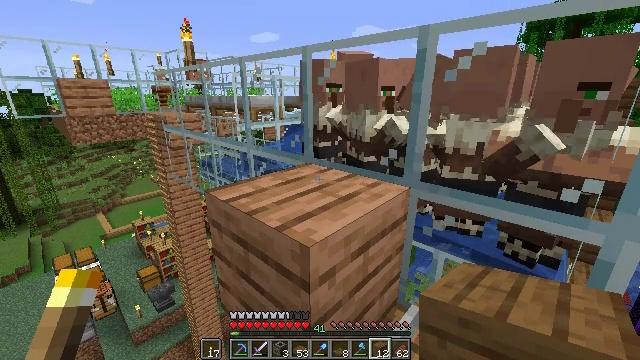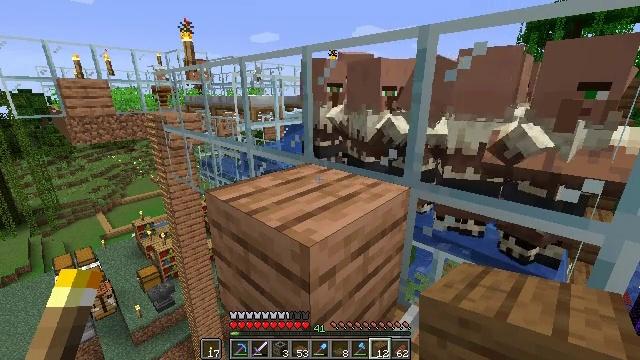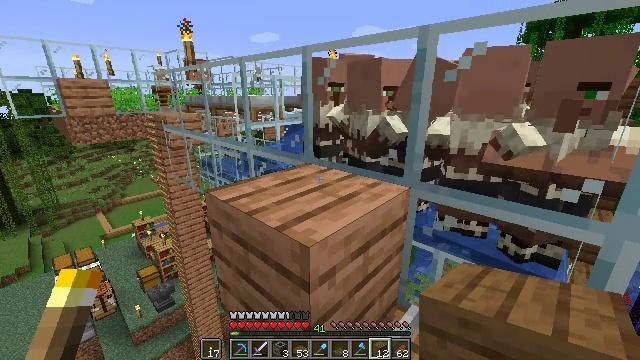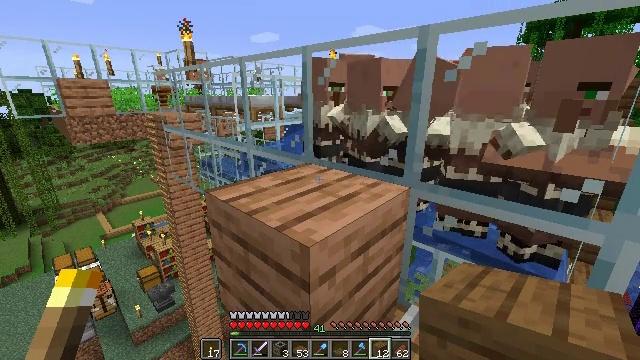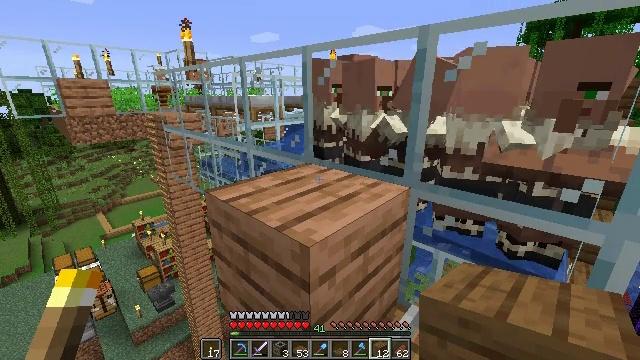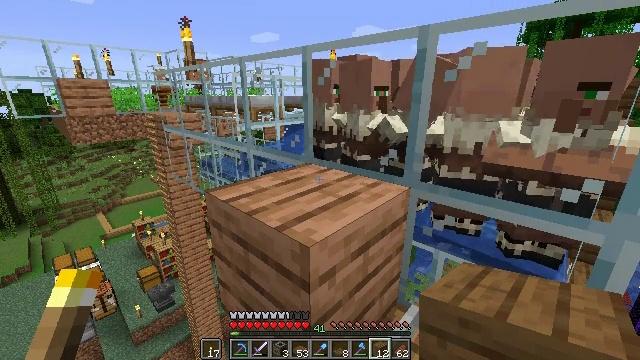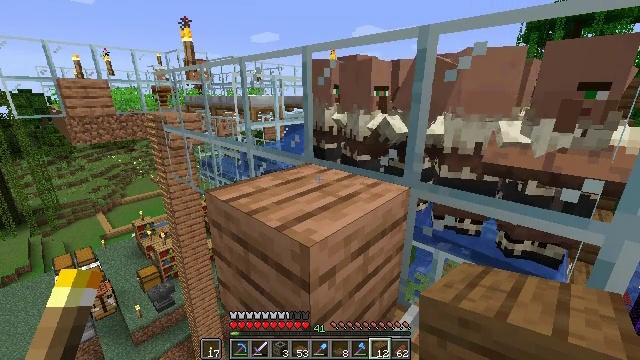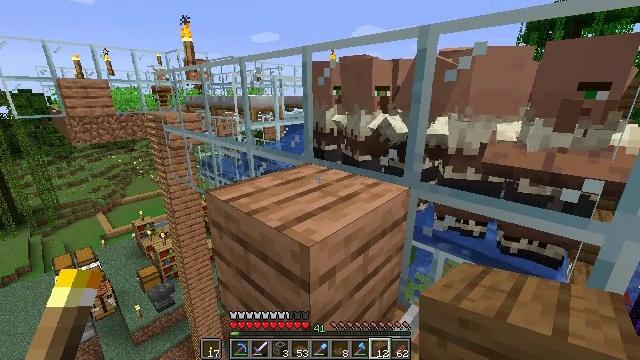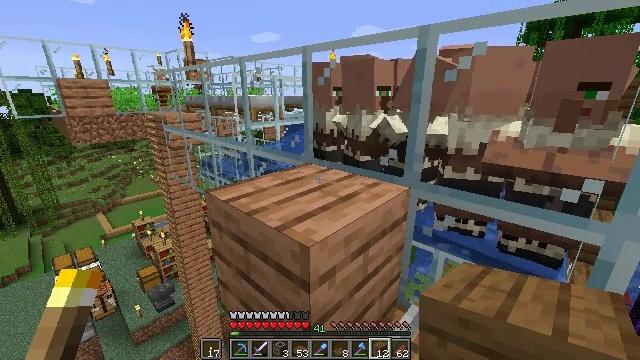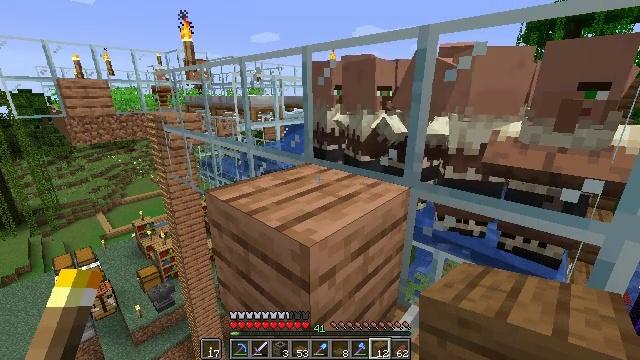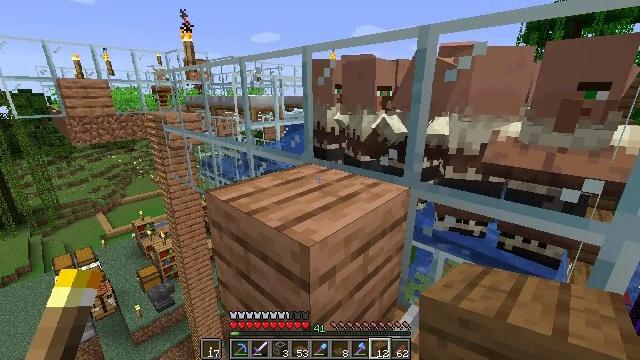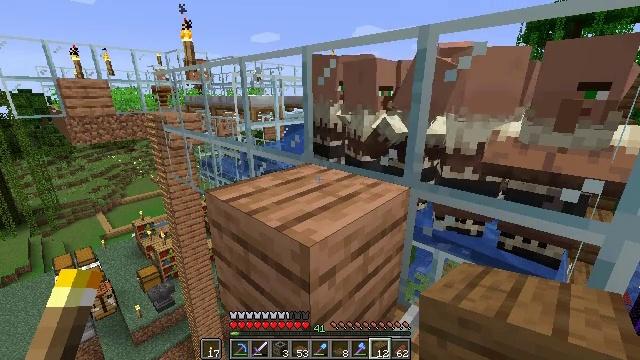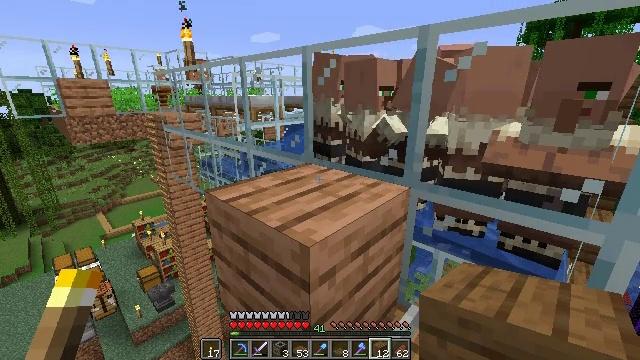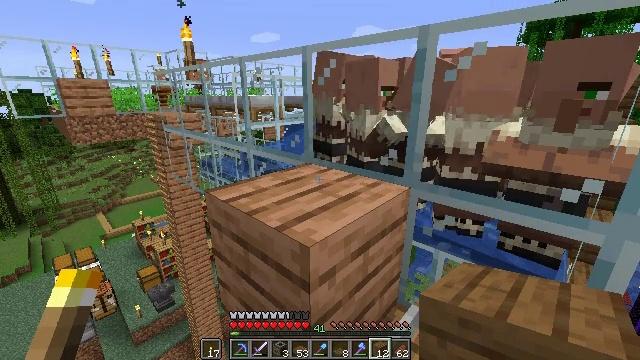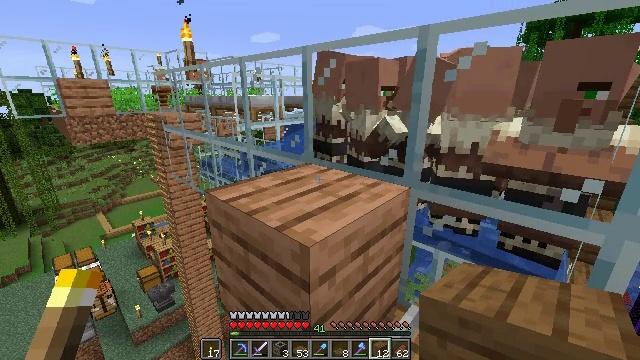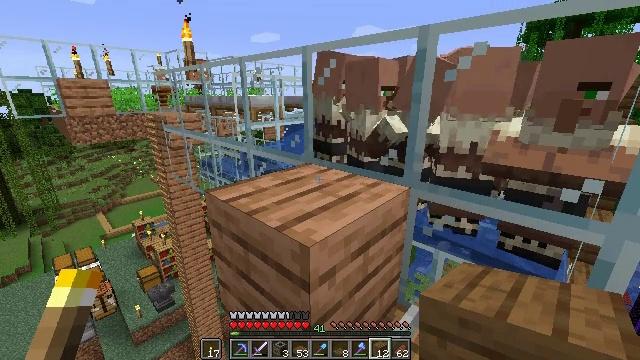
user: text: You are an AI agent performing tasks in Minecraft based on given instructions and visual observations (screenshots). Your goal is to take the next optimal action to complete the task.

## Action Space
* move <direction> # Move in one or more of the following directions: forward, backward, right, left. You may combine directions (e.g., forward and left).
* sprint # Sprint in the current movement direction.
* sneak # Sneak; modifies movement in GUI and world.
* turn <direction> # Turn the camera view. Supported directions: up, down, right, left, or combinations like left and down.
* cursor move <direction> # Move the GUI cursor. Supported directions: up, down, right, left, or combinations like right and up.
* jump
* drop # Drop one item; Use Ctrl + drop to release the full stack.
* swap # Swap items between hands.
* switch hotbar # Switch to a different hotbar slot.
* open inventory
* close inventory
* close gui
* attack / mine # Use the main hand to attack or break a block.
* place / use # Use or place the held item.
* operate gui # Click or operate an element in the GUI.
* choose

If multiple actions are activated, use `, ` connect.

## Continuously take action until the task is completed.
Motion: motion action
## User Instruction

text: Use iron ingots at the crafting table to make a minecart.
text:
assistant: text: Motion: no_op
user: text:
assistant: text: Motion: no_op
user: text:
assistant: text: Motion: no_op
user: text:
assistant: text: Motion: no_op
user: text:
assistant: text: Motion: no_op
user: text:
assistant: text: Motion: no_op
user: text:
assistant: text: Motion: no_op
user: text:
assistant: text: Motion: no_op
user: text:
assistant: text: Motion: no_op
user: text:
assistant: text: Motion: no_op
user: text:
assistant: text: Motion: no_op
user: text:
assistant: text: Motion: no_op
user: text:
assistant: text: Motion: no_op
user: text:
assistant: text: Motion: no_op
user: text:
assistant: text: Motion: no_op
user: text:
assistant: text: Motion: no_op
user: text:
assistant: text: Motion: no_op
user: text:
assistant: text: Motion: no_op
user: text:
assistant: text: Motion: no_op
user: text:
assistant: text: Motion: no_op
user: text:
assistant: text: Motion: no_op
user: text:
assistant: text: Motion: no_op
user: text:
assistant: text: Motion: no_op
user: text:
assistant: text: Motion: no_op
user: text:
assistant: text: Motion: no_op
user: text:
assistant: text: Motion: no_op
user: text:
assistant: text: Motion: no_op
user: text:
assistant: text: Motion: no_op
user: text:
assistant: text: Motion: no_op
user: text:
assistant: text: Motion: no_op